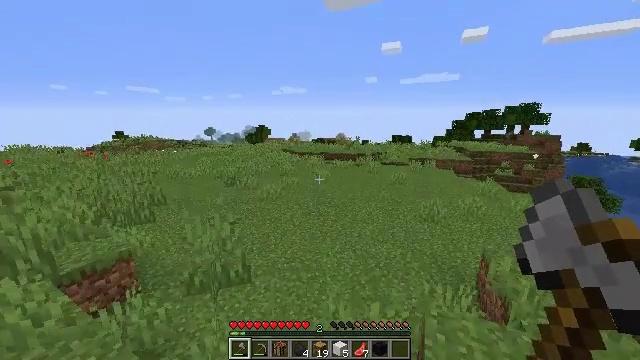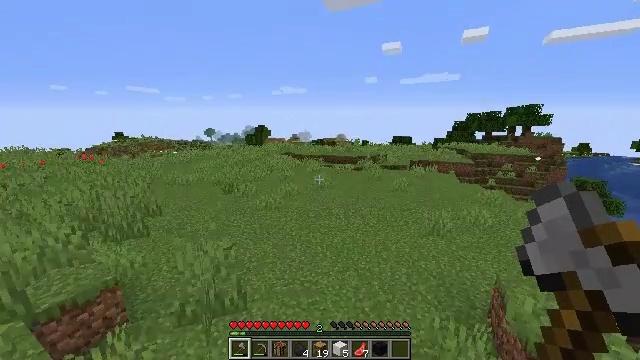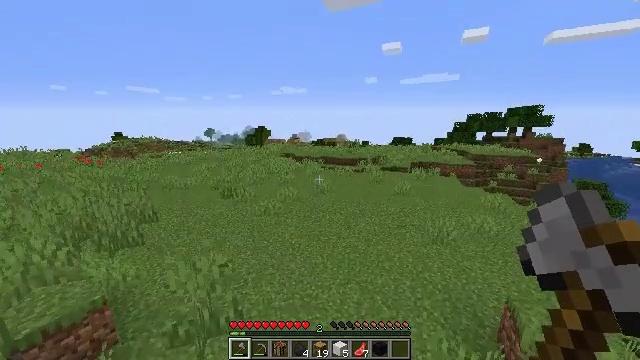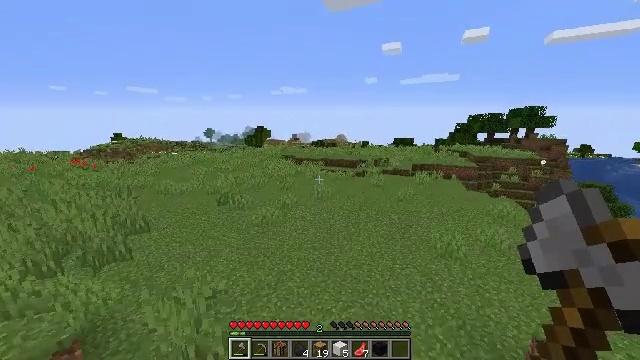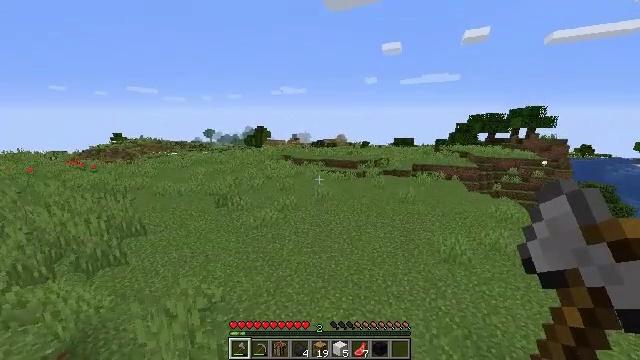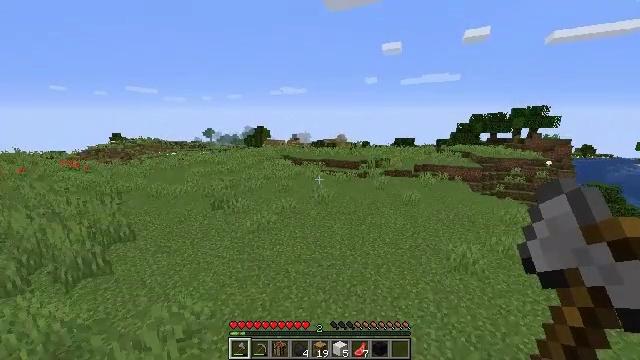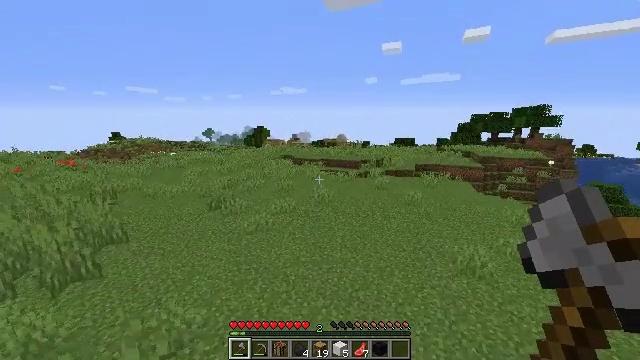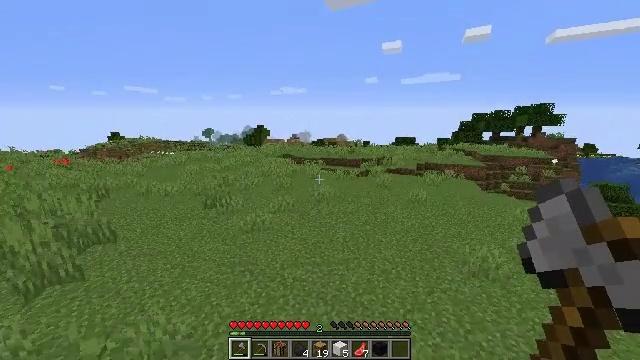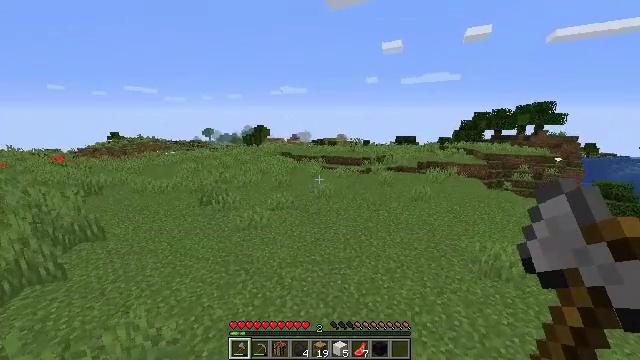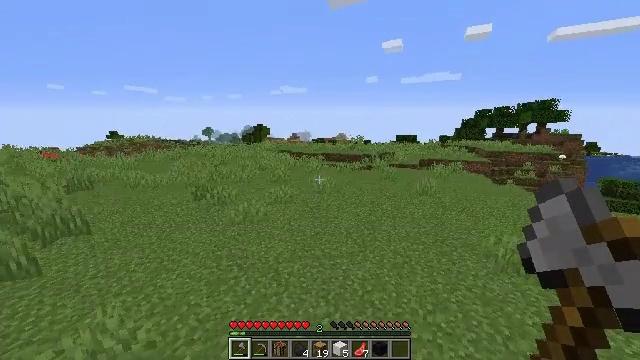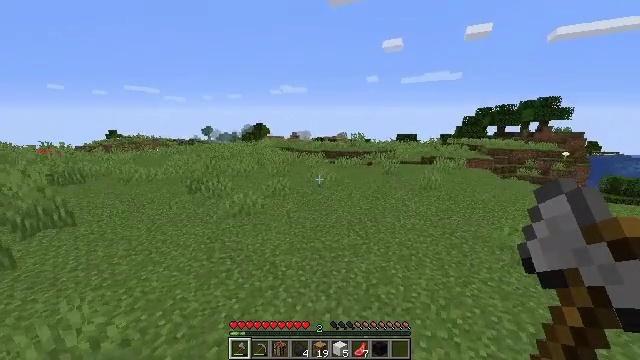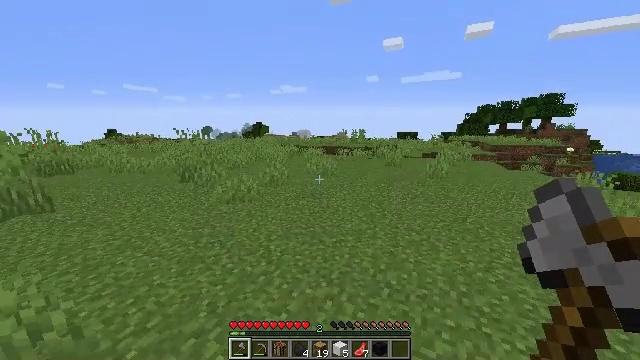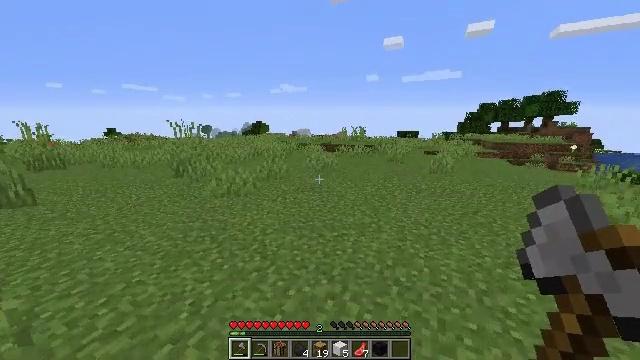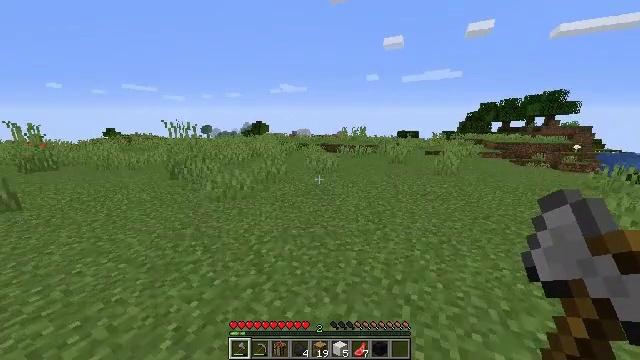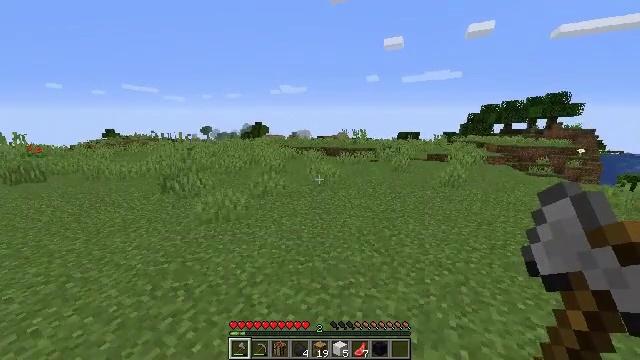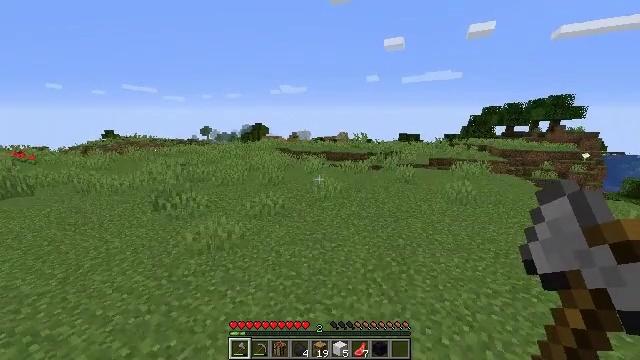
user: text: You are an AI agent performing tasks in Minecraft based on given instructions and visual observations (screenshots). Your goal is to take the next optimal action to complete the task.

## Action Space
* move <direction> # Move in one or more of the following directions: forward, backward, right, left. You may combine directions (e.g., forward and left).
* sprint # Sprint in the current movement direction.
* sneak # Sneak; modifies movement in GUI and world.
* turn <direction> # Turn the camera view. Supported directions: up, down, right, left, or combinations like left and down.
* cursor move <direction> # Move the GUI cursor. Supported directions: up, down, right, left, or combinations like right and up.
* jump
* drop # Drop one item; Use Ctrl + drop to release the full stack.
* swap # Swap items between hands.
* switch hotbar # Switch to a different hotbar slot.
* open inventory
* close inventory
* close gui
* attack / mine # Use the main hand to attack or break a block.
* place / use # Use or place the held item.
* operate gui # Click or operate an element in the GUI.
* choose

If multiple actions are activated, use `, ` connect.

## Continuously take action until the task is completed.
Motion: motion action
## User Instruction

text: Mine the bookshelf to gather resources.
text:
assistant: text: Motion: move forward, sprint, jump
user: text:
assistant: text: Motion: move forward, sprint, jump
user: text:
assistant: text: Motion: move forward, sprint, jump
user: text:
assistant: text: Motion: move forward, sprint, jump
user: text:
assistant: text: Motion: move forward, sprint, jump
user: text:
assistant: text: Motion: move forward, sprint, jump
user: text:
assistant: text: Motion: move forward, sprint, jump
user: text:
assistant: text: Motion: move forward, sprint, jump
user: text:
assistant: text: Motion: move forward, sprint, jump
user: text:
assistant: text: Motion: move forward, sprint, jump
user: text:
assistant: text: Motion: move forward, sprint, jump
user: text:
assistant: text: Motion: move forward, sprint, jump
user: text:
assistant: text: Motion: move forward, sprint, jump
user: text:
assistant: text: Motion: move forward and move left, jump
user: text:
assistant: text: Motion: move forward and move left, jump
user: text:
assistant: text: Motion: move forward and move left, jump
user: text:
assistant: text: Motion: move forward and move left, sprint, jump
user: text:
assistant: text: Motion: move forward and move left, sprint, jump
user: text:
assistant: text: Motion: move forward and move left, sprint, jump
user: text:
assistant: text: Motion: move forward, sprint, jump
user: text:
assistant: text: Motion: move forward, sprint, jump
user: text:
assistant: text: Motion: move forward, sprint, jump
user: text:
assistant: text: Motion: move forward, sprint, jump
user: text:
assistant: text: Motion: move forward, sprint, jump
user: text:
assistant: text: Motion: move forward, sprint, jump
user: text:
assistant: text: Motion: move forward, sprint, jump
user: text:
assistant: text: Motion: move forward, sprint, jump
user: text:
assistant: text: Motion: move forward, sprint, jump
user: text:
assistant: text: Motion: move forward, sprint, jump
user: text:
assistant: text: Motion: move forward and move left, sprint, jump